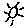
Label: sun